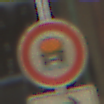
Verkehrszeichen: VerbotFahrzeugeWassergefaehrdenderLadung
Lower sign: RichtungsangabeDurchPfeile5
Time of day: MorningAfternoon
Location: Roofed (Special)
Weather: NotSpecified
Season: NotSpecified
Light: Artificial